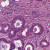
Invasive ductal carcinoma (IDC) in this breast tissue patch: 1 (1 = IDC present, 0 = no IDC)